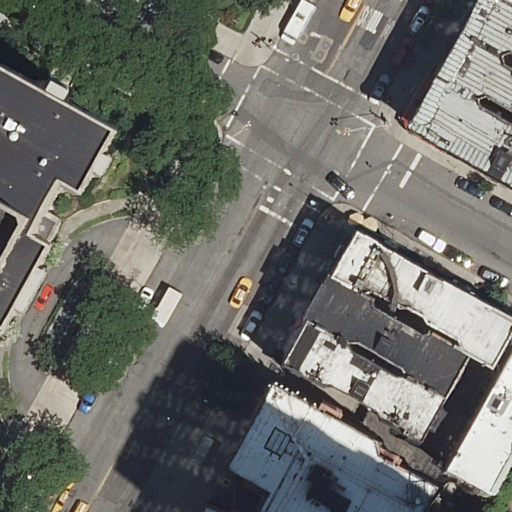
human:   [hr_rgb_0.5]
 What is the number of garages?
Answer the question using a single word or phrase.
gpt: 0

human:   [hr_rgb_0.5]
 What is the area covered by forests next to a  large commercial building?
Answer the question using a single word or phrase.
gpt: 0m2

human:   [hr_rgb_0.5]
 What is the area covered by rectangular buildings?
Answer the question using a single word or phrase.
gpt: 443m2

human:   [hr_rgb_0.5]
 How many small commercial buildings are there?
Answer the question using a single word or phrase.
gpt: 0

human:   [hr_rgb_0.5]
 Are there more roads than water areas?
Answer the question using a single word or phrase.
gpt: yes

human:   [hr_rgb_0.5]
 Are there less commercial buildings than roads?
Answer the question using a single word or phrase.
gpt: yes

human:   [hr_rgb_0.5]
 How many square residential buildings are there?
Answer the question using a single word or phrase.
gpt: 0

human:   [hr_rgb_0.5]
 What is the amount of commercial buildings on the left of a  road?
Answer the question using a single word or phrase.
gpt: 0

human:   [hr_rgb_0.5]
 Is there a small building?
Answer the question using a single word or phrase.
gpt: yes

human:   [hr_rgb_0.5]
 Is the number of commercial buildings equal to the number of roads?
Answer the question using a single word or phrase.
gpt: no

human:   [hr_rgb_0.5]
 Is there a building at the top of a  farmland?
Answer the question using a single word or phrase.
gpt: no

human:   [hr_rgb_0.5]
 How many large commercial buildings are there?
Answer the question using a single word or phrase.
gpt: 0

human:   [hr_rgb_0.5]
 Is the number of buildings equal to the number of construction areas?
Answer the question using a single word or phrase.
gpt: no

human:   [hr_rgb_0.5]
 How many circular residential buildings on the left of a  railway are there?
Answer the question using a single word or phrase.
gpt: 0

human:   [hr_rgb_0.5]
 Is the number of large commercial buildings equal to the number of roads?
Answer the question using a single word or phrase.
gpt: no

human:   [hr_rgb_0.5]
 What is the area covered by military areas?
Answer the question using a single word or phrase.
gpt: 0m2

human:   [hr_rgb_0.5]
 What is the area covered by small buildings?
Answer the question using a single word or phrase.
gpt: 69m2

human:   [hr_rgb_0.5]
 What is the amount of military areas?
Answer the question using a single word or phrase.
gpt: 0

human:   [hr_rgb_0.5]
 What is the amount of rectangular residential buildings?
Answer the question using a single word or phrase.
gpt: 5

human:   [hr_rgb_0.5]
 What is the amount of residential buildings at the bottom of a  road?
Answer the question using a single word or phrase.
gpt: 7

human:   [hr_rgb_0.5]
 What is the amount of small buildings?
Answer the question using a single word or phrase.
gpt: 3

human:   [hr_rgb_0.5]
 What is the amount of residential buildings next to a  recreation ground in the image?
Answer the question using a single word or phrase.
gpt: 0

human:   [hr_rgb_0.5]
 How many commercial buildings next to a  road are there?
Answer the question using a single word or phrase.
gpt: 0

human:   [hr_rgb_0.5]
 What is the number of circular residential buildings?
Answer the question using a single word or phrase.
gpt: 0

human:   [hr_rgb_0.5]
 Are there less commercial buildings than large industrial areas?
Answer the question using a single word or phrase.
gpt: no

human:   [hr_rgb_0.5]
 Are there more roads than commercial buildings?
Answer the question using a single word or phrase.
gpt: yes

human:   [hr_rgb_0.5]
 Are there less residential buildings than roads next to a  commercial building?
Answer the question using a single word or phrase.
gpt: no

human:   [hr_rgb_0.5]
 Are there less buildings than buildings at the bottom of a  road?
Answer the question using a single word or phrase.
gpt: no

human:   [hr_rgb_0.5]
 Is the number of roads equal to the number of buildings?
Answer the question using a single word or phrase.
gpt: no

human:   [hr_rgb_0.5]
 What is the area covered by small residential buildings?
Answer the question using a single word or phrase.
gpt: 69m2

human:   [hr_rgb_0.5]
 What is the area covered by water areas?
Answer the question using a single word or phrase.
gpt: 0m2

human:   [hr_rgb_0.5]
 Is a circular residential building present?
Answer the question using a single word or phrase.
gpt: no

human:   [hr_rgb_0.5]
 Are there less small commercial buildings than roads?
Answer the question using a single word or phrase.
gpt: yes

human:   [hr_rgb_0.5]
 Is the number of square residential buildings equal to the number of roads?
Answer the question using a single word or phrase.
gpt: no

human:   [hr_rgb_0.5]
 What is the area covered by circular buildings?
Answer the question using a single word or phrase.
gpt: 0m2

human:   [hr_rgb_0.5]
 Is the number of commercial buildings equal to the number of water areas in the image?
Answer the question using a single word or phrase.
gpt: yes